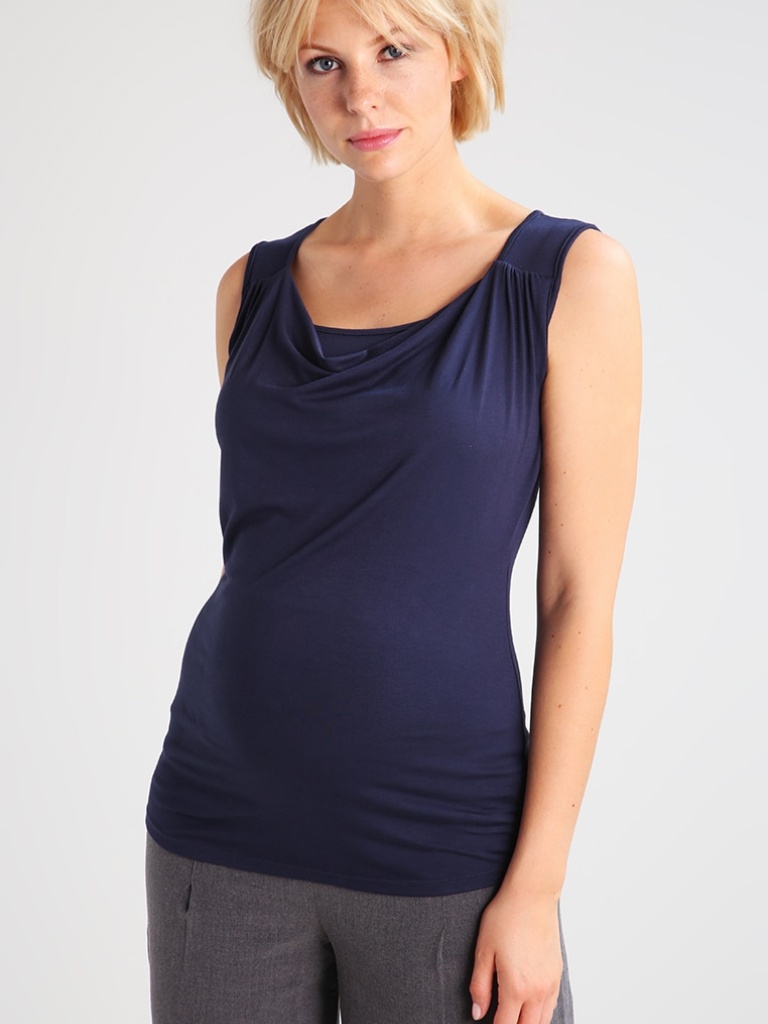
jersey tight sleeveless hip length Fully Tucked in cowl tunic